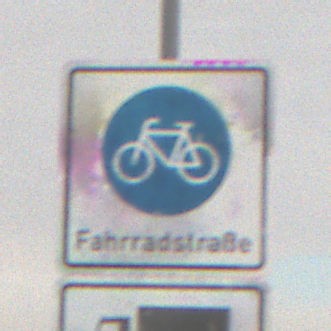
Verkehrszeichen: BeginnFahrradstrasse
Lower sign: MehrspurigeFahrzeugeFrei3
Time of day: MorningAfternoon
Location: Outdoor (Nature)
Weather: Overcast
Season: Winter
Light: Natural